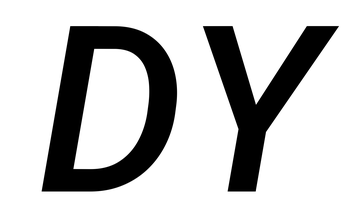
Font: Roboto-Italic_Medium_Italic